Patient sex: F
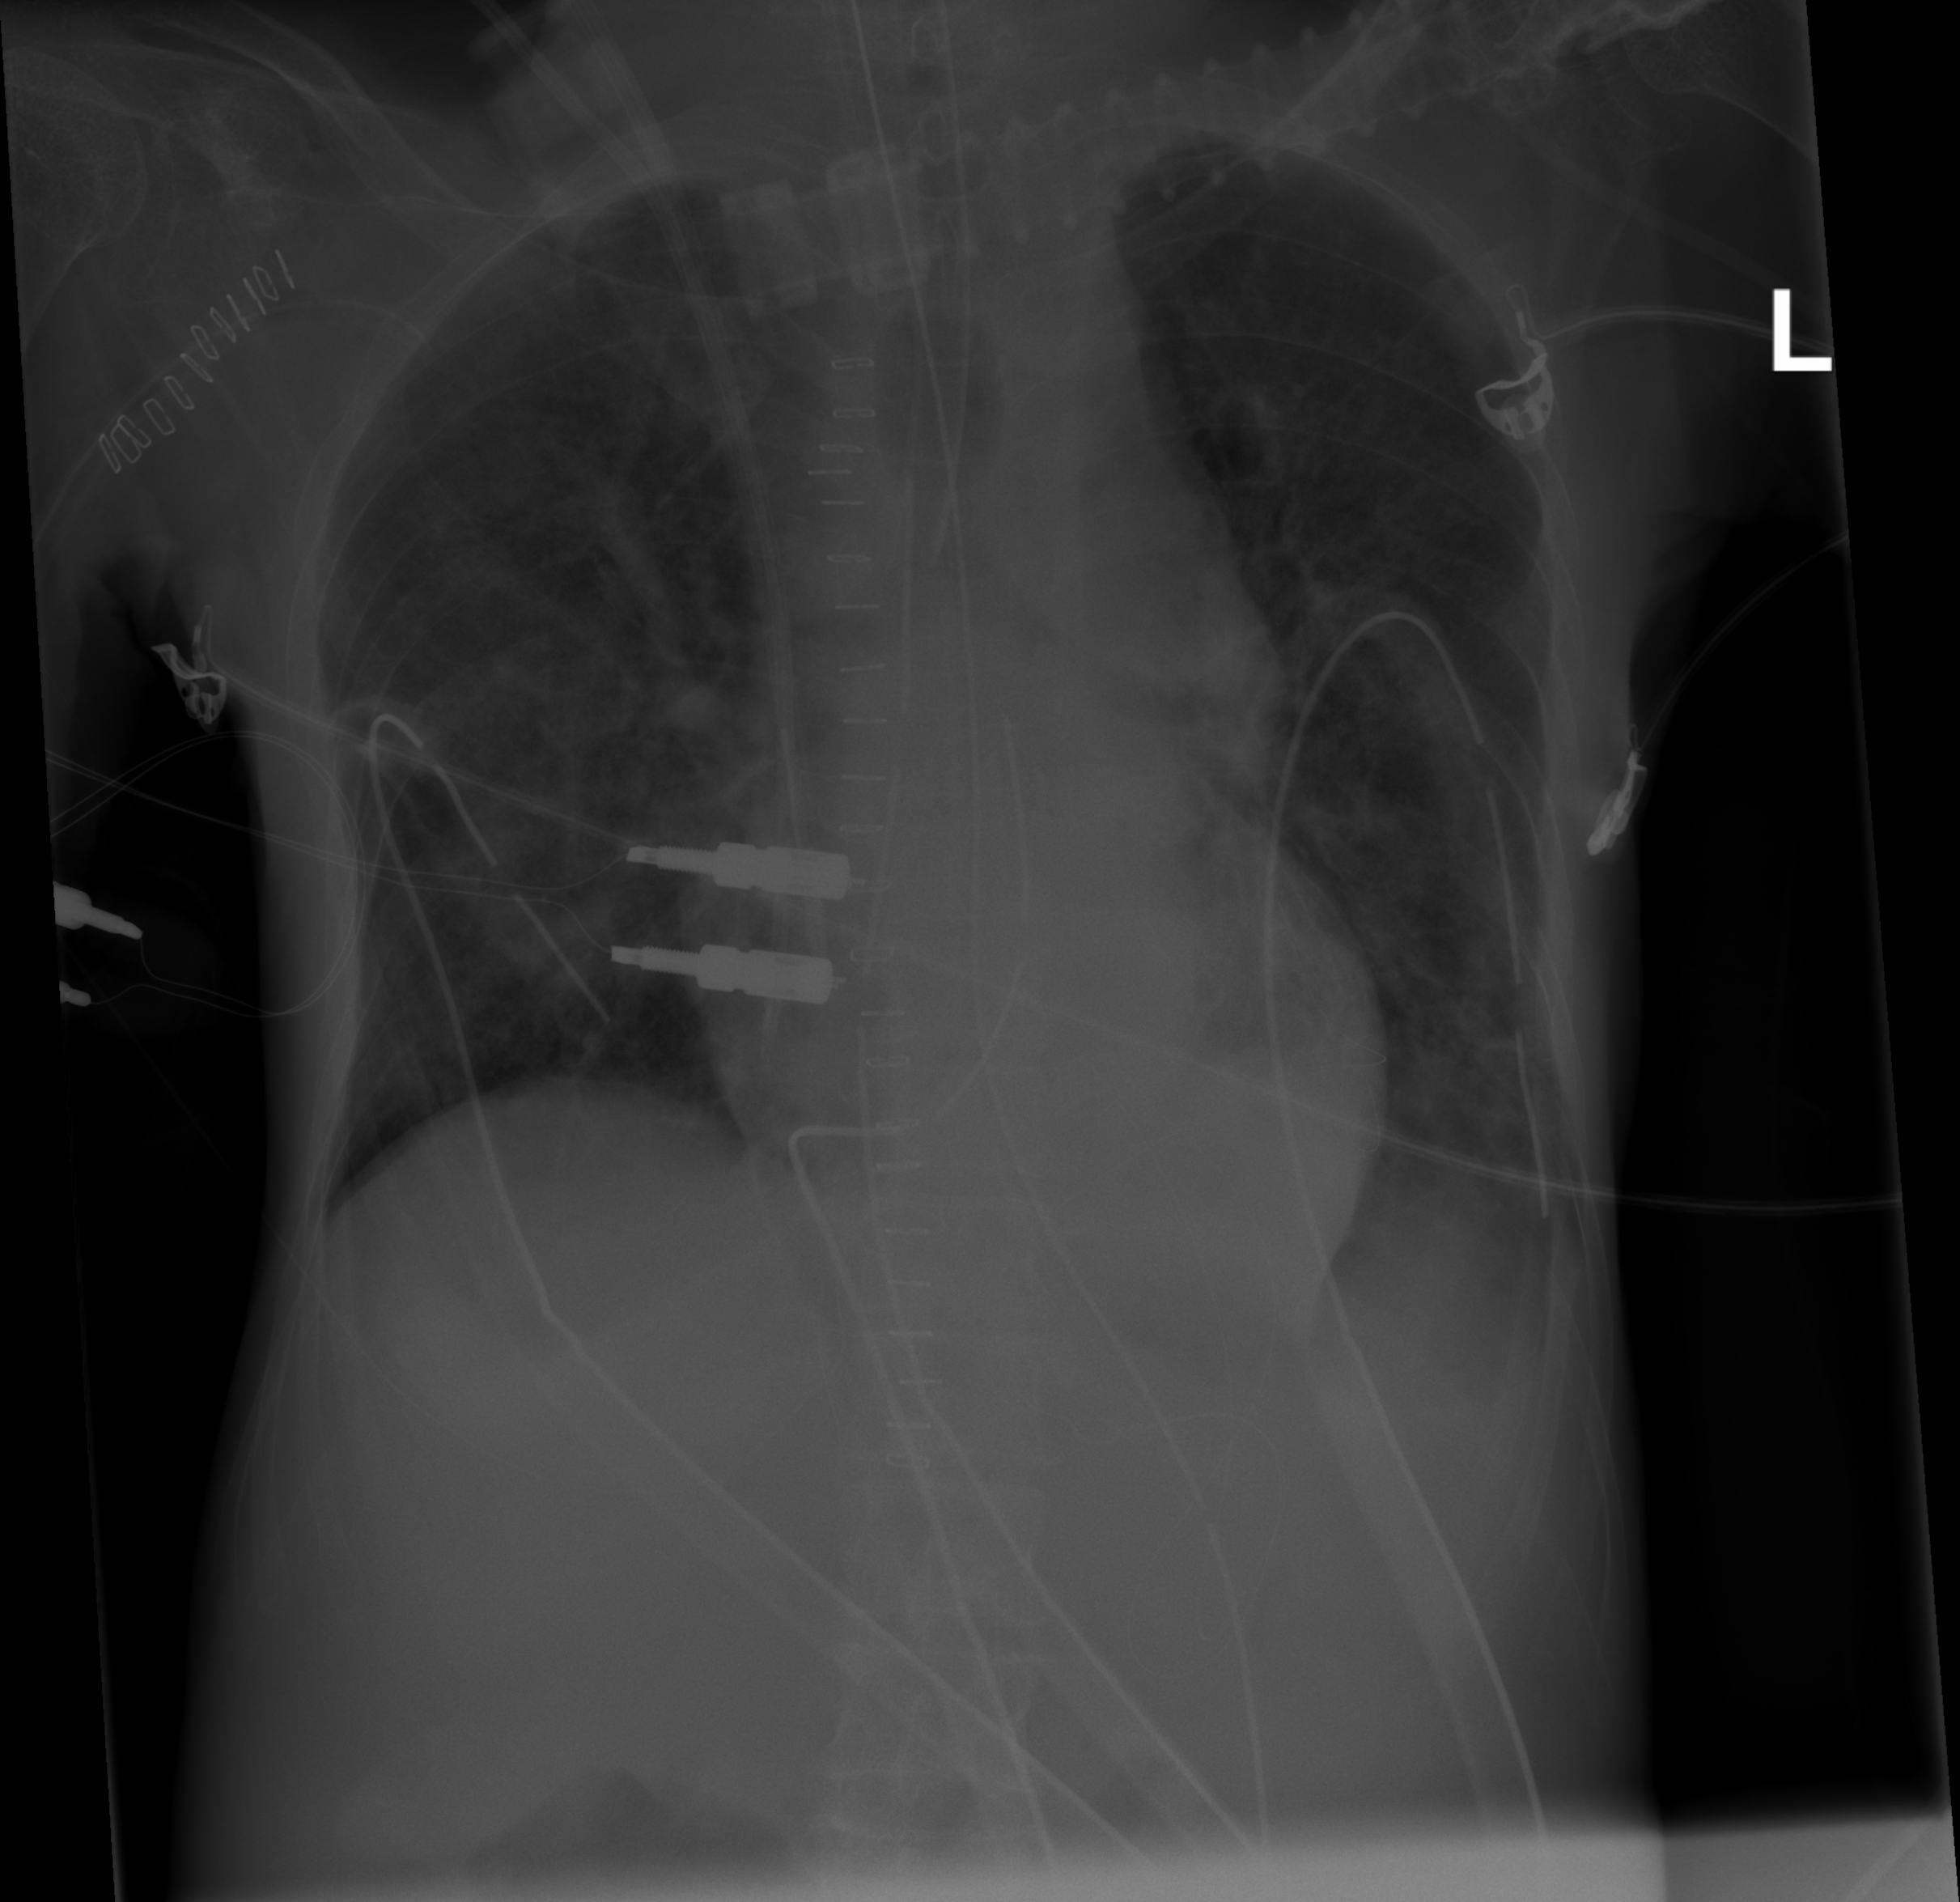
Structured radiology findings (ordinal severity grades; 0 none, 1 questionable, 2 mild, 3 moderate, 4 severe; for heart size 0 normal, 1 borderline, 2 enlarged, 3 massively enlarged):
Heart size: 2
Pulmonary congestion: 0
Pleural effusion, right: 0
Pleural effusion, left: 1
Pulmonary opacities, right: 0
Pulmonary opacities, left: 0
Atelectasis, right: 0
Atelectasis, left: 0